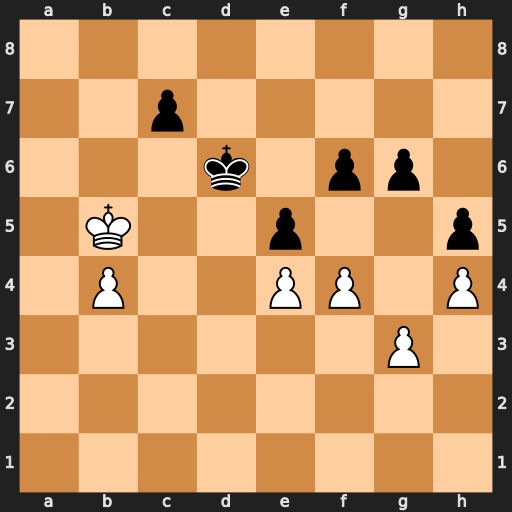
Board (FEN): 8/2p5/3k1pp1/1K2p2p/1P2PP1P/6P1/8/8
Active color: w
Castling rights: -
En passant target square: -
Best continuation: fxe5+ Kxe5 Kc6